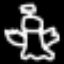
Label: angel